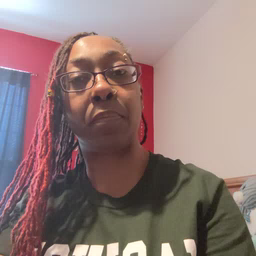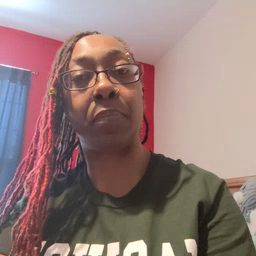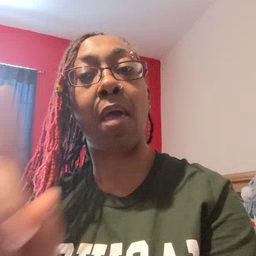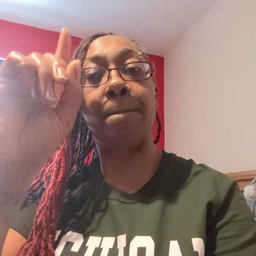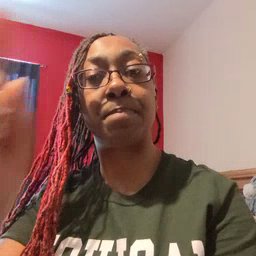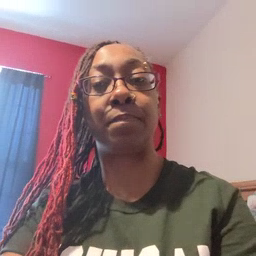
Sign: up